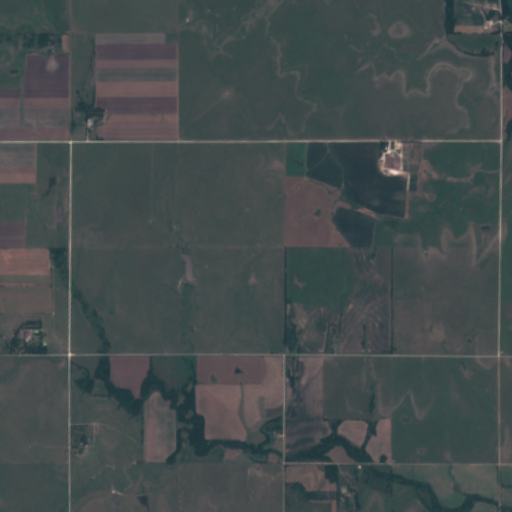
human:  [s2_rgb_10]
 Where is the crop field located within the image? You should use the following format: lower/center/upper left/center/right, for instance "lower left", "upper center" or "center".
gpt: The crop field is located in the center right of the image.
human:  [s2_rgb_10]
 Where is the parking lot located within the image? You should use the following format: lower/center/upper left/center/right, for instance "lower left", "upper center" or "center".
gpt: There is no parking lot in the image.